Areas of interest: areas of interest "Lantian Lianhu Square"
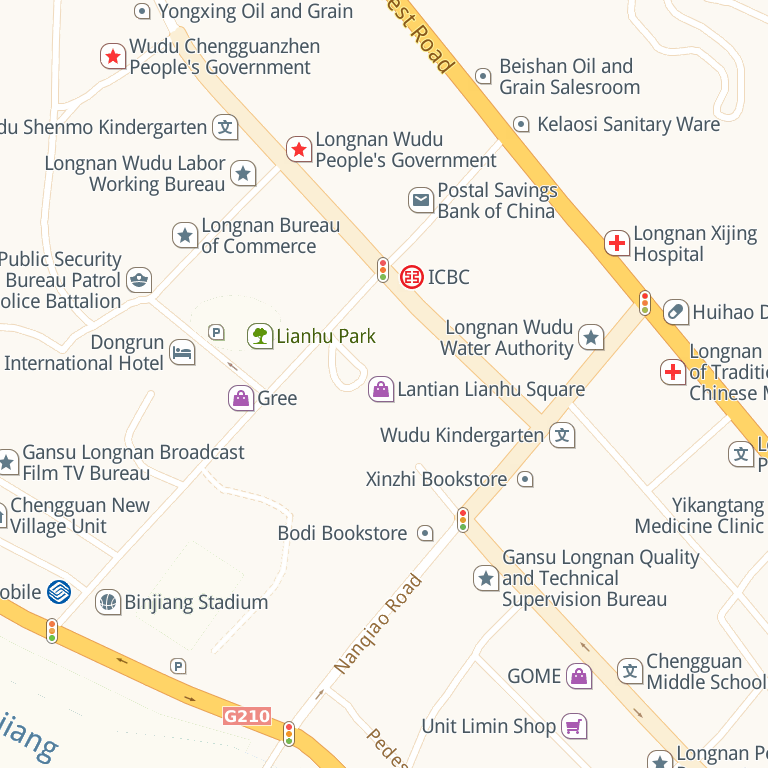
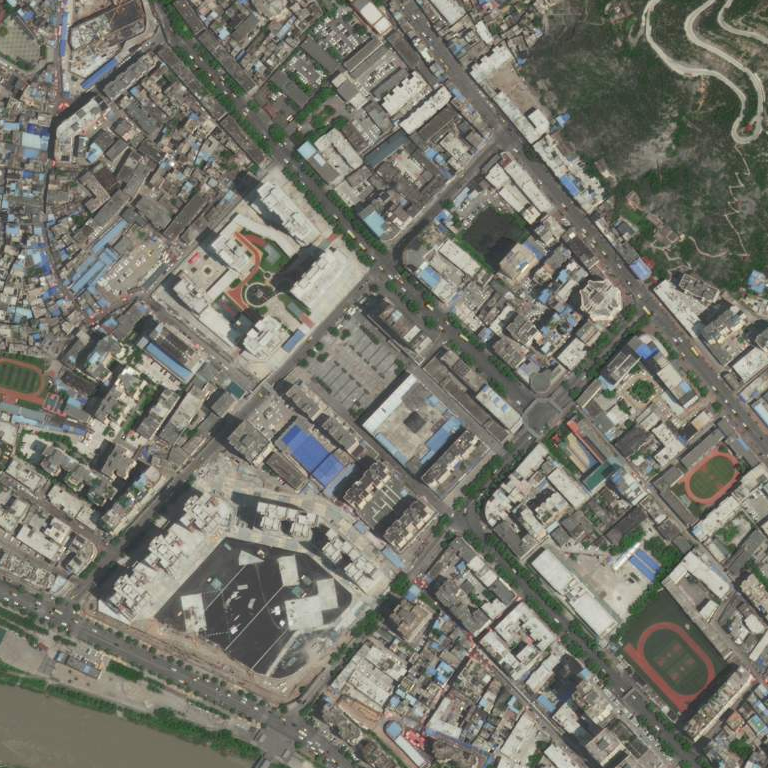